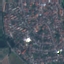
Land use / land cover class: Residential